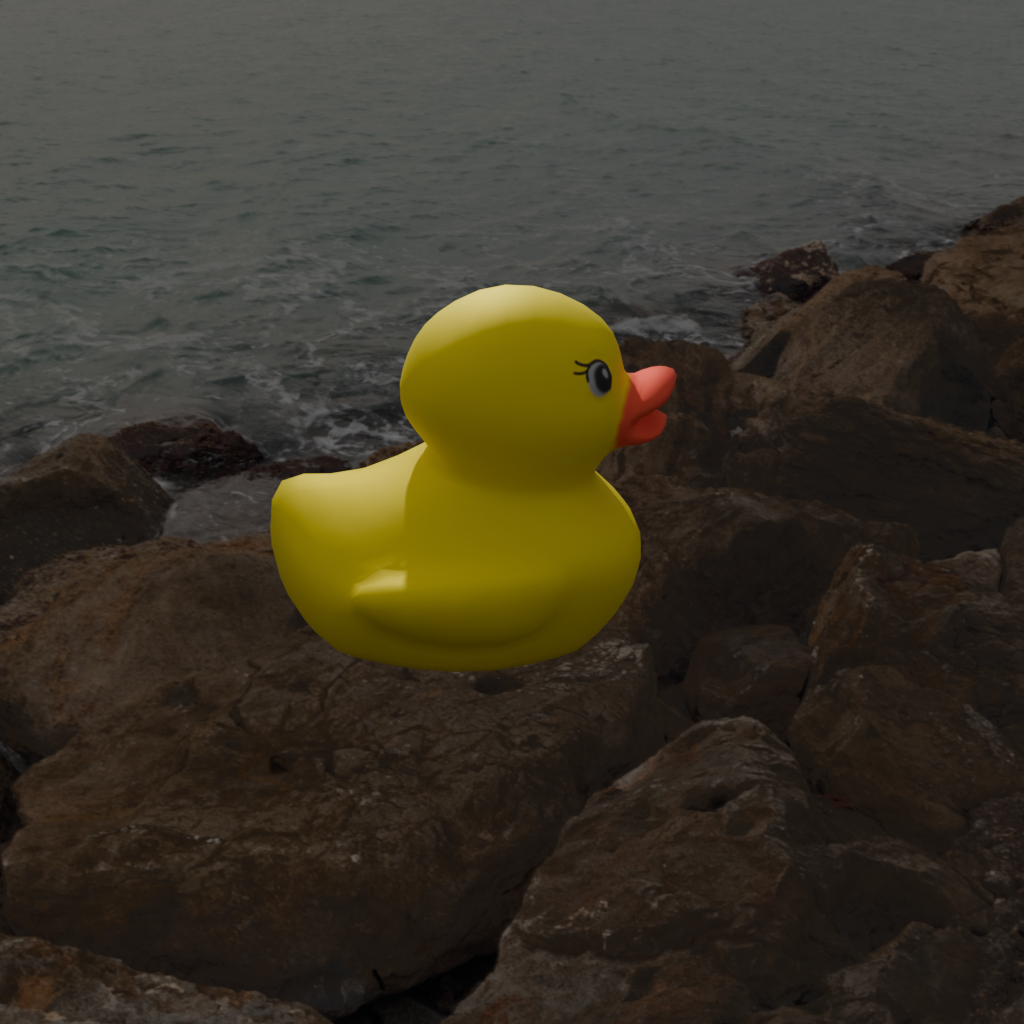
an image of a yellow rubber duck seen from <right> in a rocky pier extending into calm sea with a dramatic cloudy sky at sunset.